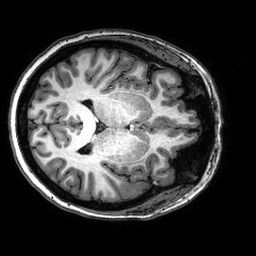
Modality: T1w
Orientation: axial
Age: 33
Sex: female
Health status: healthy